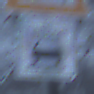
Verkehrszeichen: BeiNaesse
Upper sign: SchleuderOderRutschgefahr
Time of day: Midday
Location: Outdoor (Nature)
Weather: Overcast
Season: Winter
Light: Natural